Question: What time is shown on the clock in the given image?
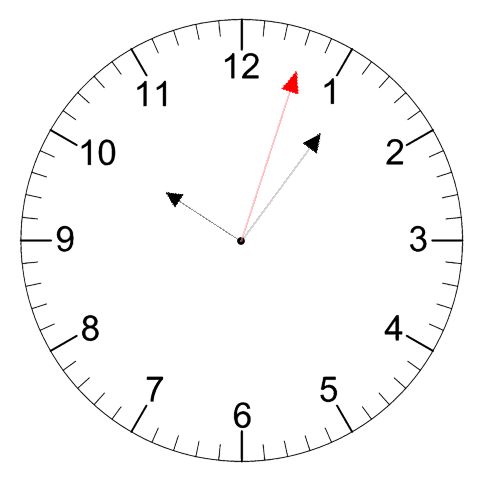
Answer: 10:06:03